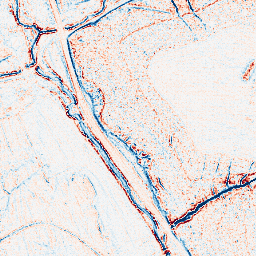
Category: edge_preserving
Decomposition family: anisotropic_diffusion
Decomposition parameters: iterations: 5
kappa: 50
gamma: 0.1
Upsampling method: sinc_blackman
Upsampling parameters: scale: 2
kernel_size: 4
Upsampling scale: 2